Question: I am trying to insert a list of selected checkboxes into a spreadsheet, within this use case, a user can choose up to 15 items. This will be inserted into a certain cell which I have defined below.
I have a checkbox with the following names/values:
'''
Name Value
========== =====
chk_week1 1
chk_week2 2
... ...
... ...
chk_week15 15
'''
For example if the user selects chk_week1, chk_week2, chk_week4 and chk_week5, then it should be inserted into the cell as 1,2,4,5.
I've included an image how it looks like to better demonstrate it:

Each checkbox has the name and value listed in the table above. Here is the code I am using so far:
'''
Private Sub btnSubmit_Click()
Dim ws As Worksheet
Dim rng1 As Range
Set ws = Worksheets("main")
' Copy the data to the database
' Get last empty cell in column A
Set rng1 = ws.Cells(Rows.Count, "a").End(xlUp)
' Having difficulty adding the code here
' rng1.Offset(1, 7) = weeks
End Sub
'''
---
Thanks in advance.
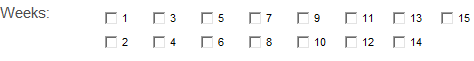
Answer: This function would return the string you're wanting to put in the cell.
'''
Function CheckBoxValues() As String
For x = 1 To 15
If Sheets("Main").Shapes("chk_week" & x).OLEFormat.Object.Object.Value Then
CheckBoxValues = CheckBoxValues & x & ","
End If
Next
if Len(CheckBoxValue <> 0) then
CheckBoxValues = Left(CheckBoxValues, Len(CheckBoxValues) - 1)
end if
End Function
'''
Or for the non-looping method, check Francis Dean's solution.